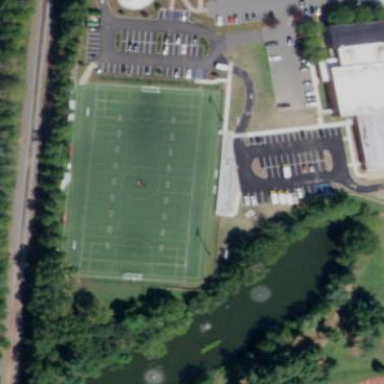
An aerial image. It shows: Pitch for American football with grass paver surface.